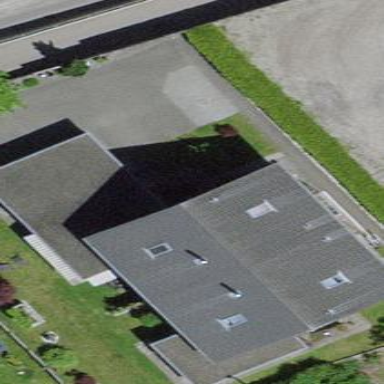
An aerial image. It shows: Semi-detached house.